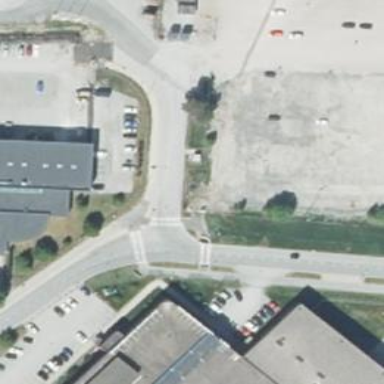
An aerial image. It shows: Asphalt cycleway.